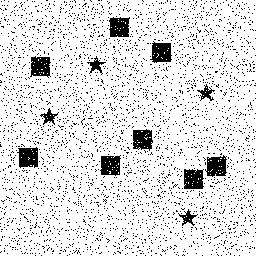
Squares: 8
Triangles: 0
Stars: 4
Total shapes: 12